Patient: sex M, age 48
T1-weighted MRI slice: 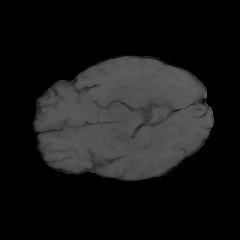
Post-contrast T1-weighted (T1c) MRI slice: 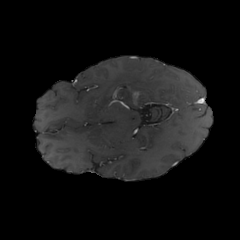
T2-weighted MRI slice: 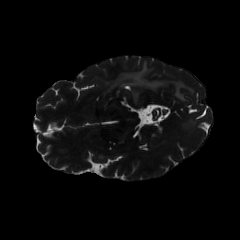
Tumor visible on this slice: yes
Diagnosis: Glioblastoma, IDH-wildtype
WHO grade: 4